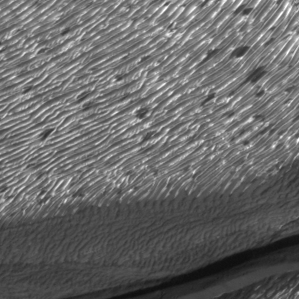
Label: frost